Question: Which company's results are mentioned?
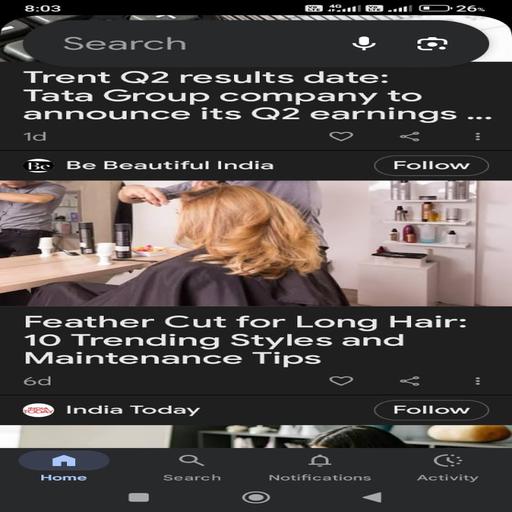
Answer: Tata Group